Field crop: maize
Growth stage: 2
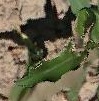
Species: maize